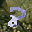
Label: 8